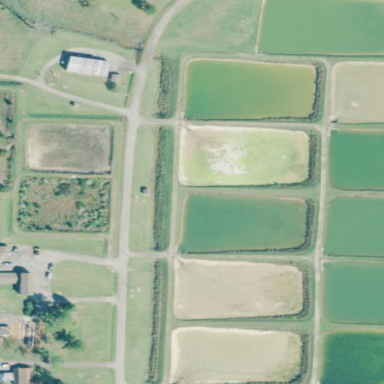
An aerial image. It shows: Area dedicated to aquaculture.